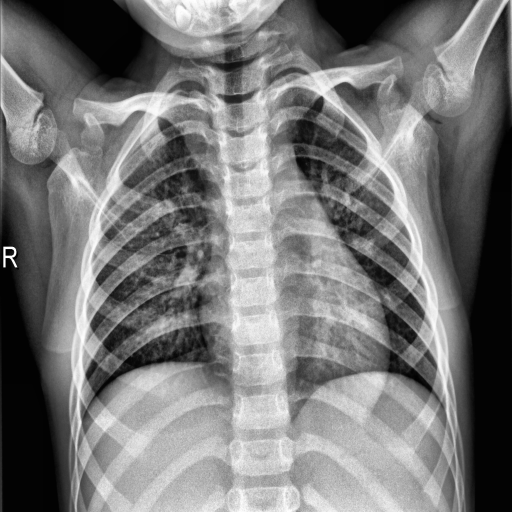
Finding: NORMAL